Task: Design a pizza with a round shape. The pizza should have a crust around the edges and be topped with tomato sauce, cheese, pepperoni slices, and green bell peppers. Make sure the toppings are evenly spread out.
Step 633:
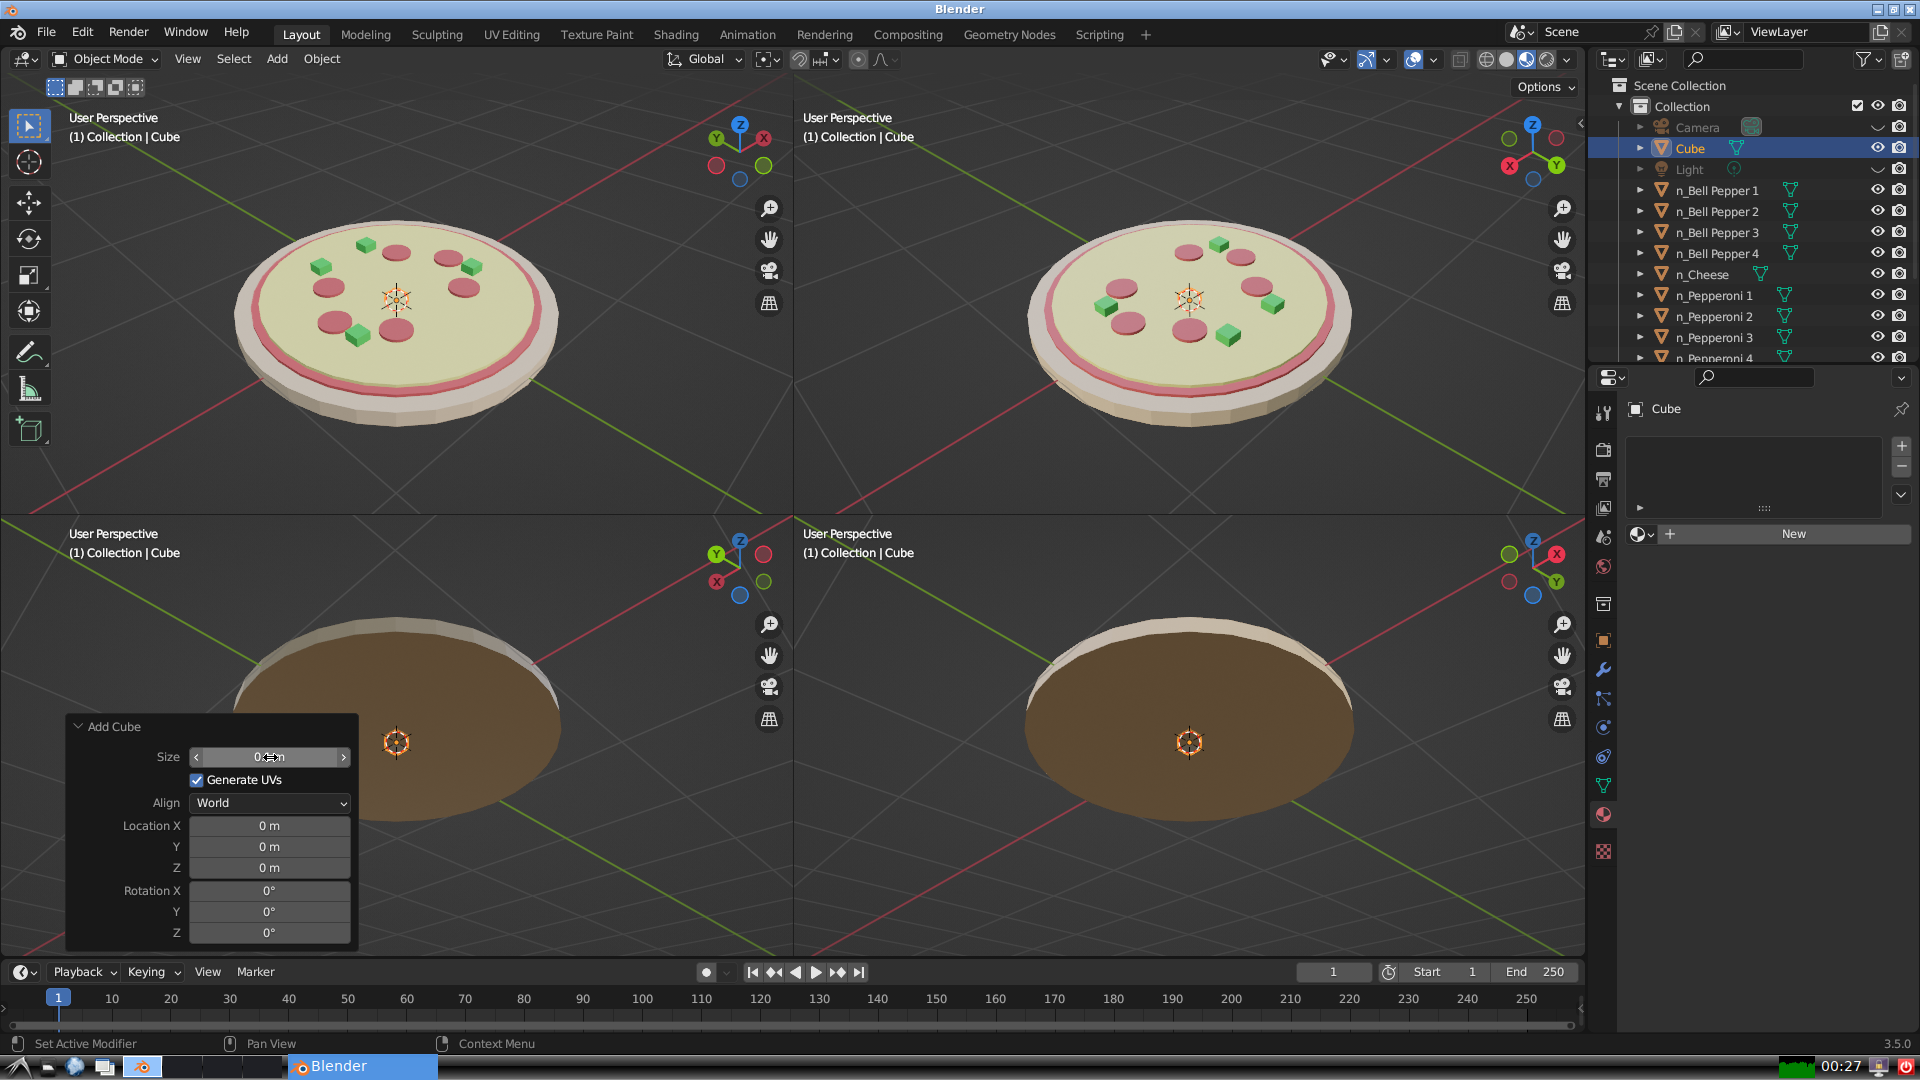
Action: click: no